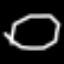
Label: octagon